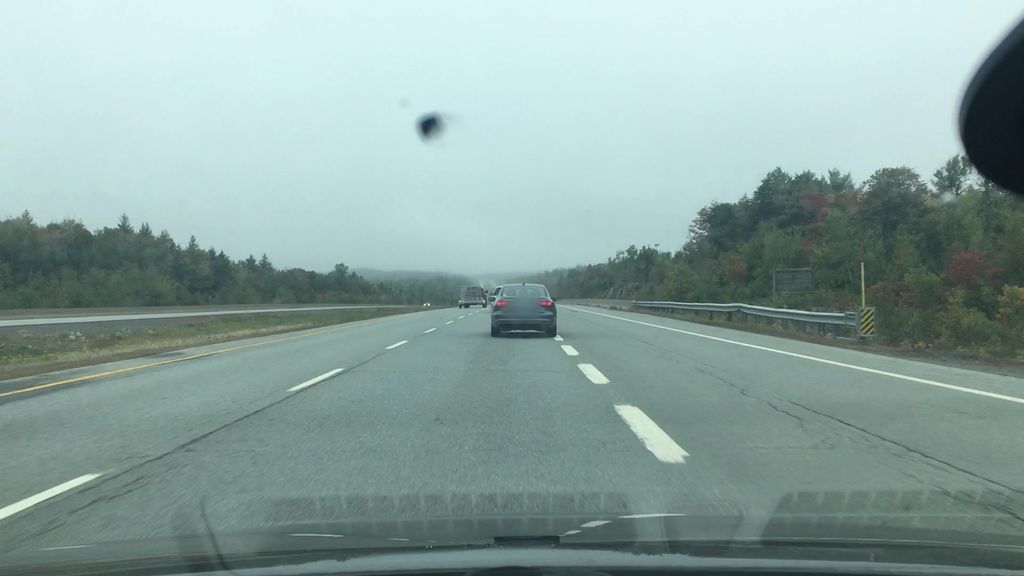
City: halifax